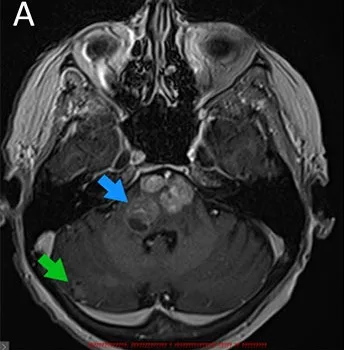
Regression of brain metastases in response to bevacizumab therapy. (A) Metastatic lesions in the brain at baseline.
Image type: radiology (mri)